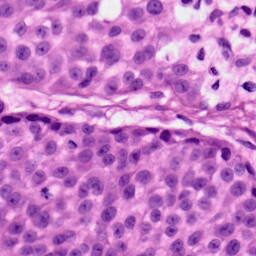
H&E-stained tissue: Skin